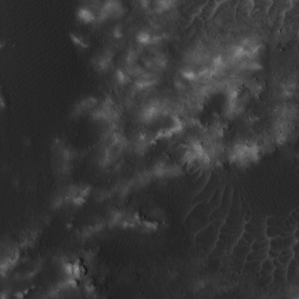
Label: non_frost